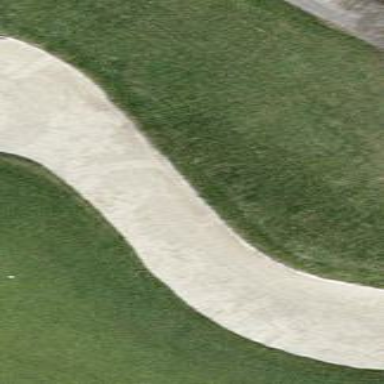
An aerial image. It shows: Sandy area is golf bunker.